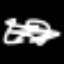
Label: squiggle